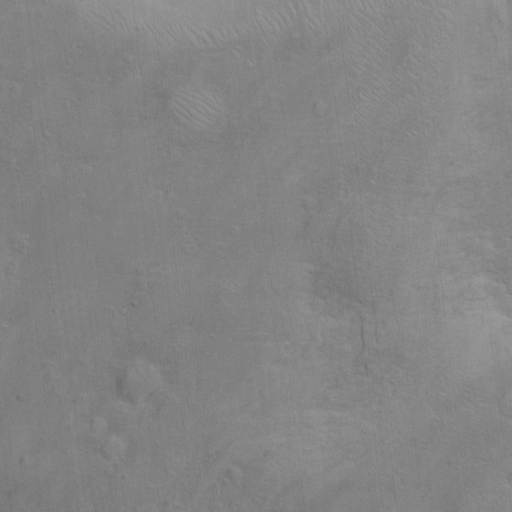
Classes present: Background